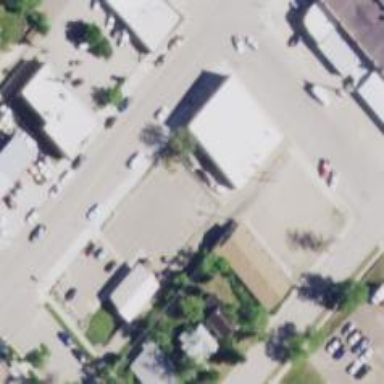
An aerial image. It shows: Retail area.